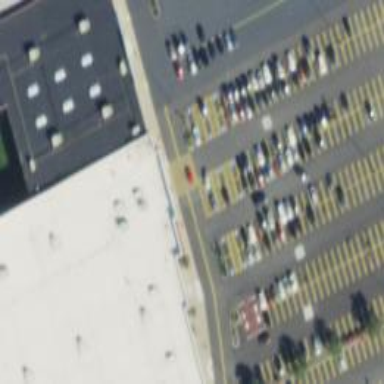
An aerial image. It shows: Retail building.